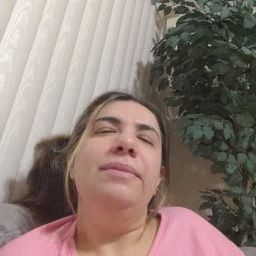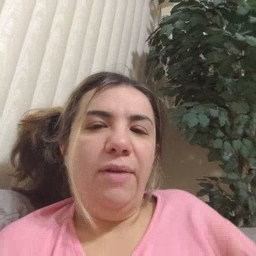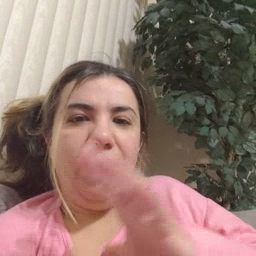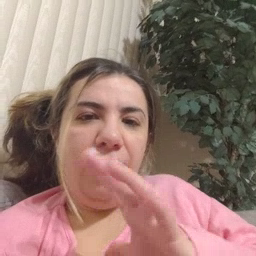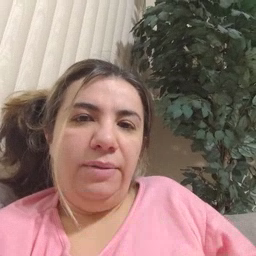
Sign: fine